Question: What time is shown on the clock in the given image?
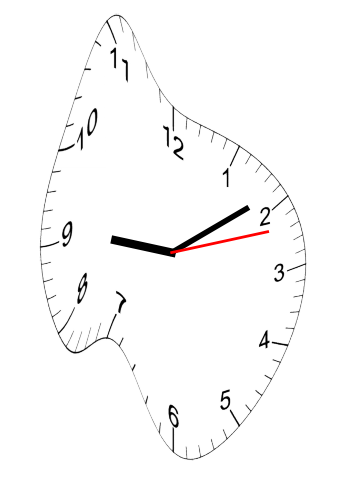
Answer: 09:09:12